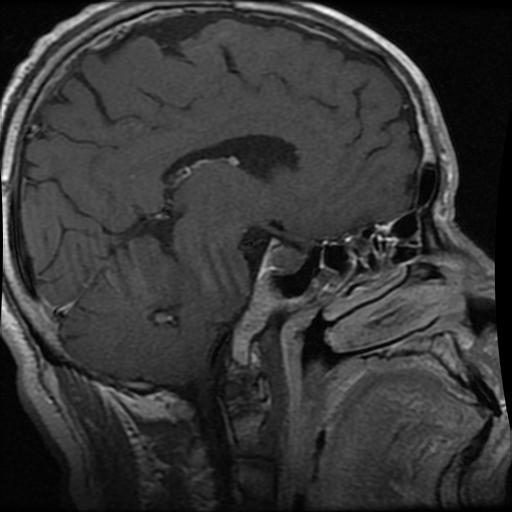
Label: pituitary